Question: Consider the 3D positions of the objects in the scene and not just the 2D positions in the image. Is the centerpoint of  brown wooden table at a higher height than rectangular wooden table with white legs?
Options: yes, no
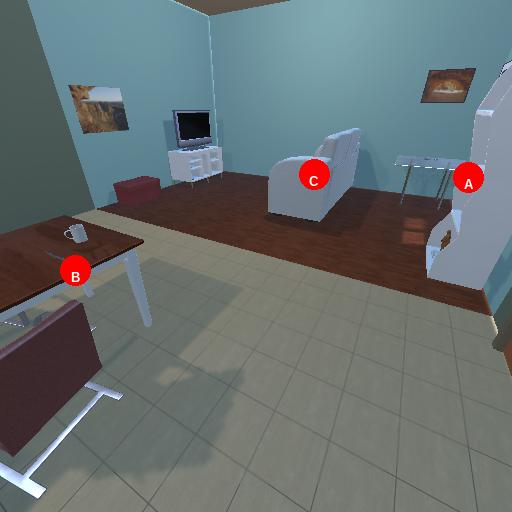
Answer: yes